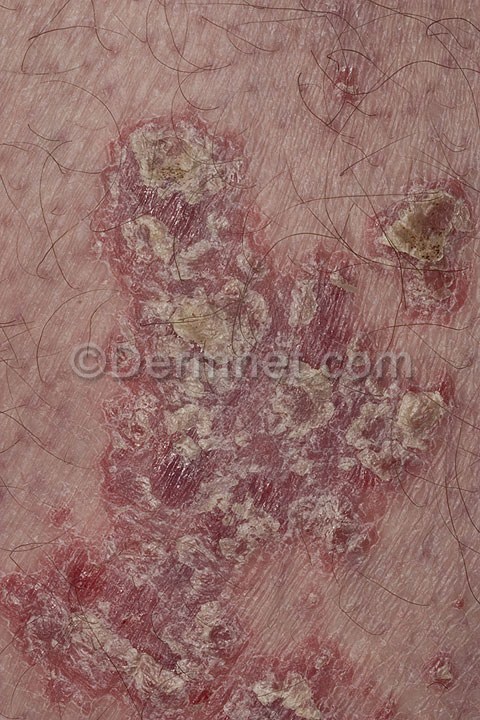
Disease: Psoriasis pictures Lichen Planus and related diseases